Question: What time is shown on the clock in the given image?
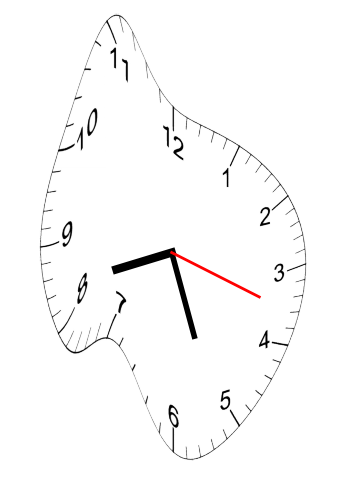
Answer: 08:26:18